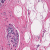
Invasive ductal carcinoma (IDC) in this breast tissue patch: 0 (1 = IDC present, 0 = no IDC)